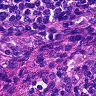
Metastatic tissue present: no